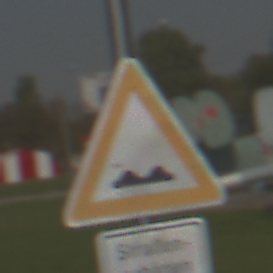
Verkehrszeichen: UnebeneFahrbahn
Zusatzzeichen unten: HinweiseAufGefahrenDurchVerbaleAngabe3
Umgebung: Outdoor, Special
Tageszeit: MorningAfternoon
Wetter: Clear
Licht: Natural
Jahreszeit: NotSpecified
Kontrast: HighContrast